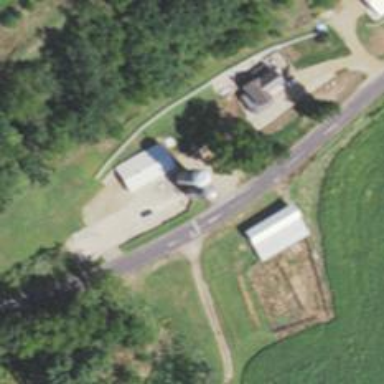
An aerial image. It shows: Silo.